Field crop: maize
Growth stage: 2
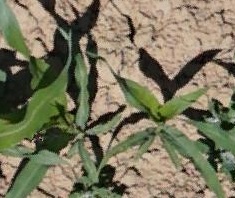
Species: maize